Field crop: maize
Growth stage: 2
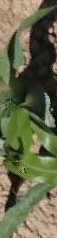
Species: maize